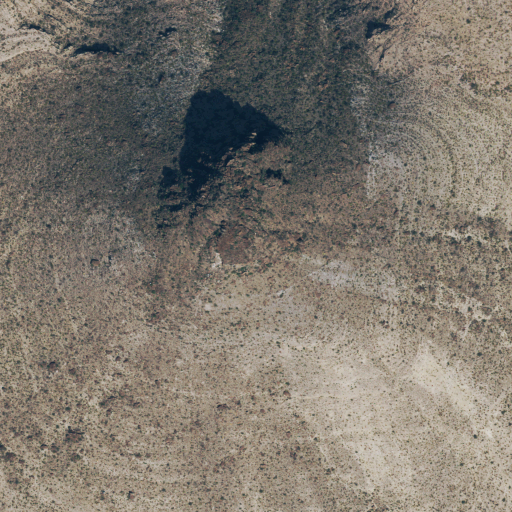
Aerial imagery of mountain in Texas named Sosa Peak containing only shrub